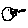
Label: bird